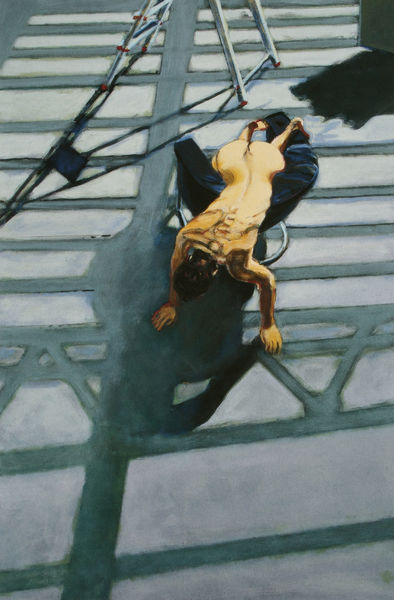
Titel: Schwarzer Sessel, Schatten (Testa)
Künstler: Norbert Tadeusz
Institution: Privatbesitz
Schlagwörter: mann, nackt, schatten, frau, rücken, mensch, leiter, knien, knieend, knieen, der fall